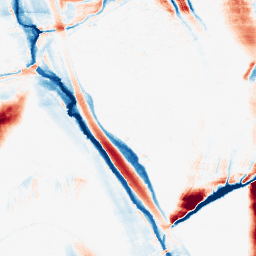
Category: morphological
Decomposition family: morphological_ellipse
Decomposition parameters: operation: average
width: 10
height: 50
Upsampling method: sinc_hamming
Upsampling parameters: scale: 2
kernel_size: 16
Upsampling scale: 2